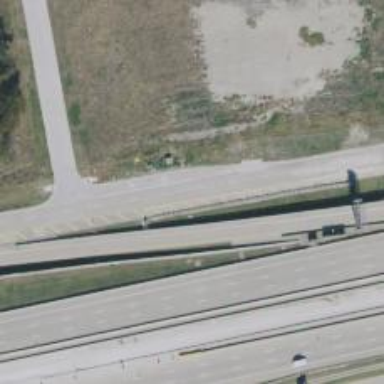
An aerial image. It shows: Secondary road with frontage road alongside.